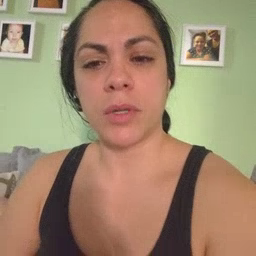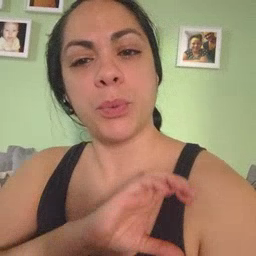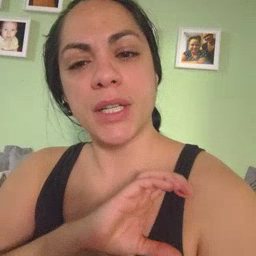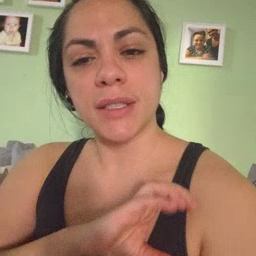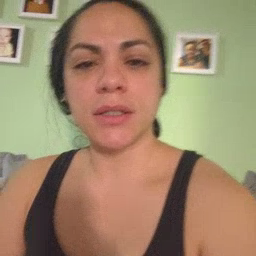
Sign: police